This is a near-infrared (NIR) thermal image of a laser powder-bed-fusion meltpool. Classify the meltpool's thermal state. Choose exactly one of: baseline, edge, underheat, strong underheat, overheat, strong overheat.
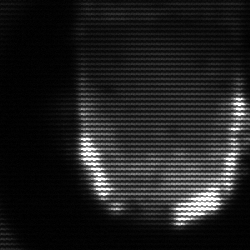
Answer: baseline